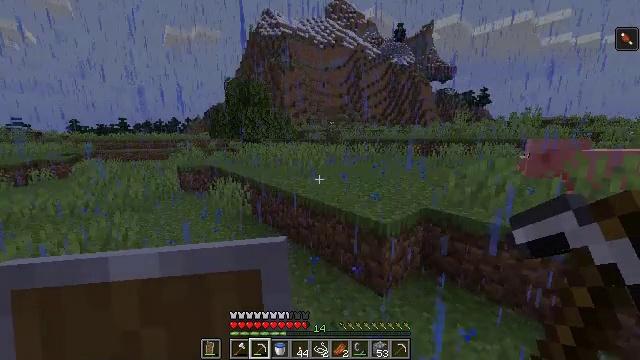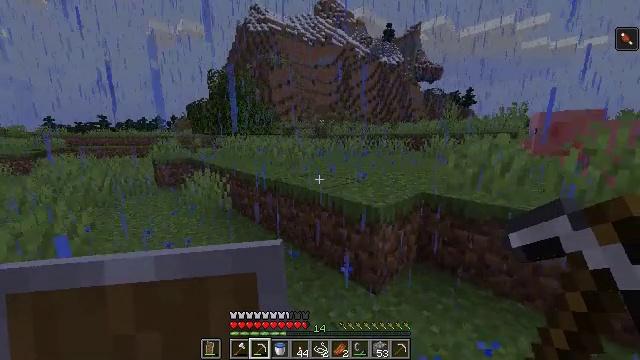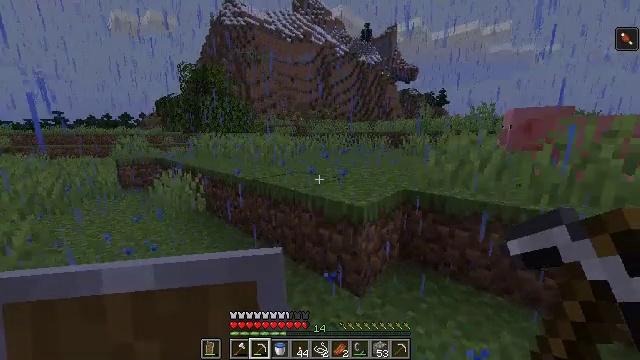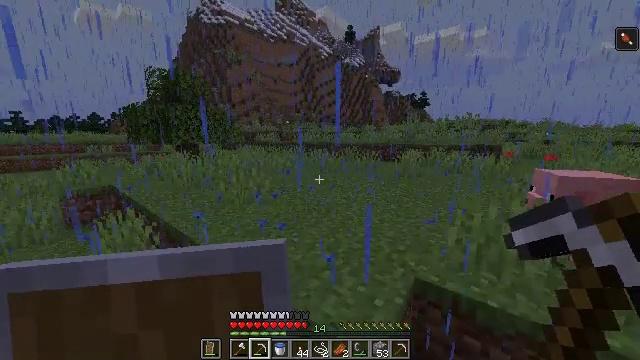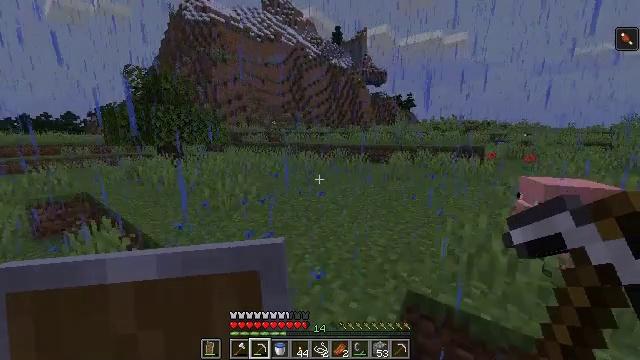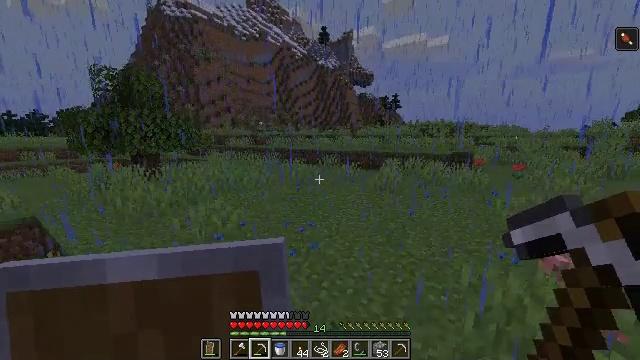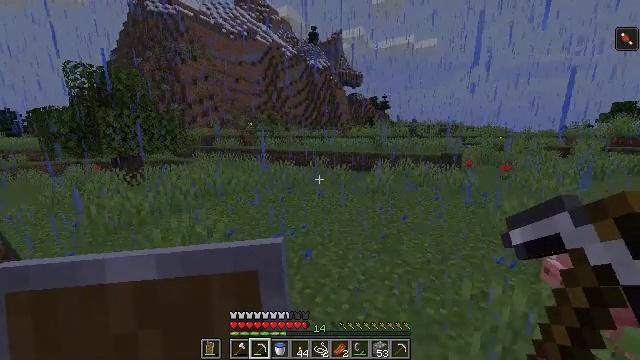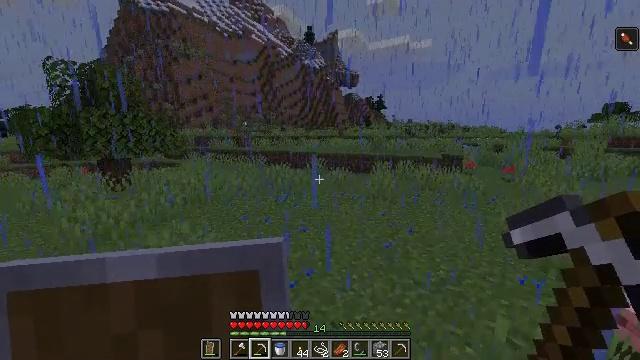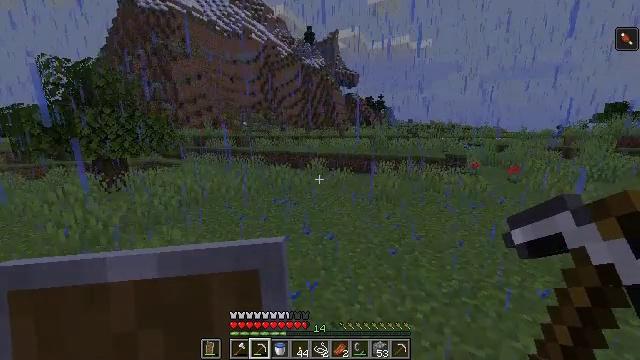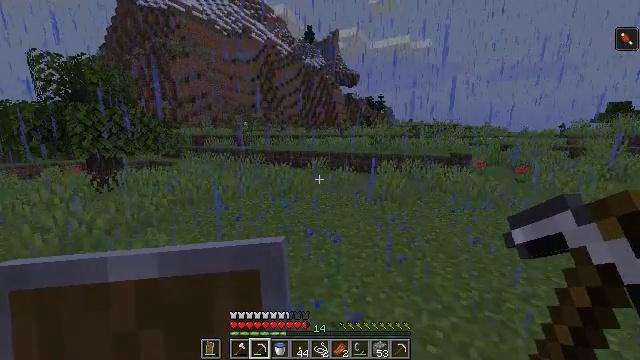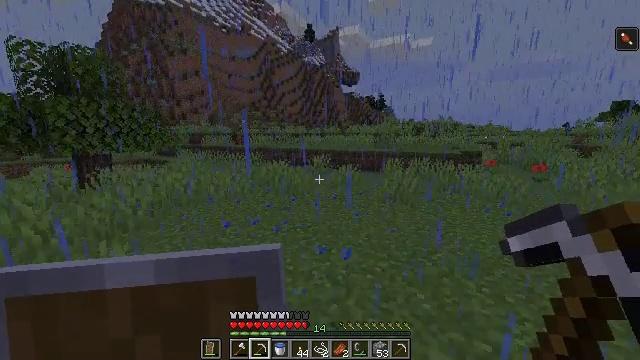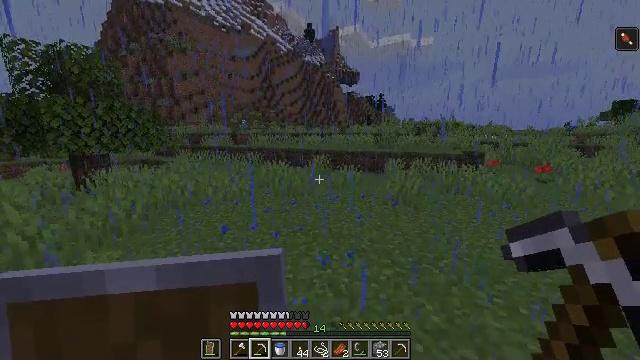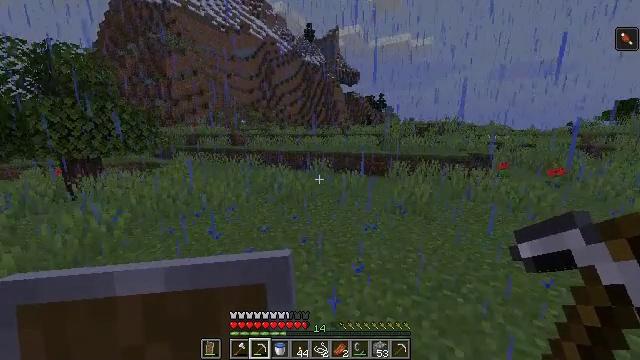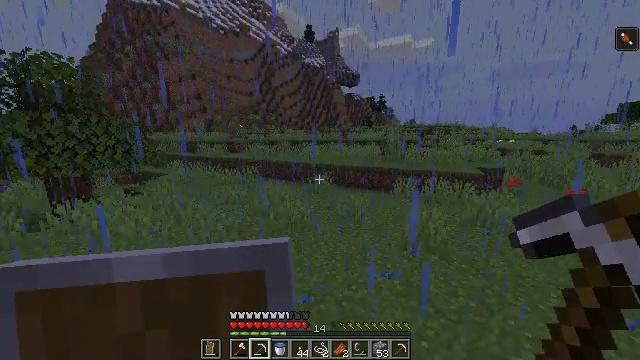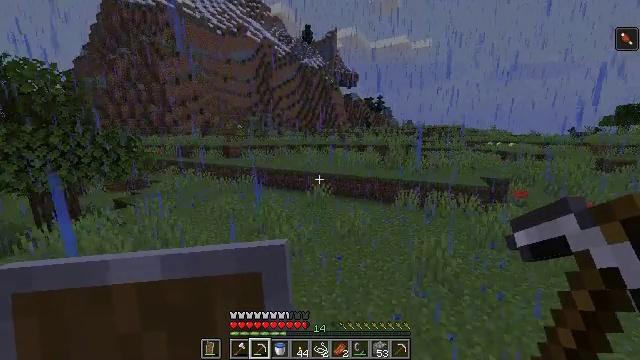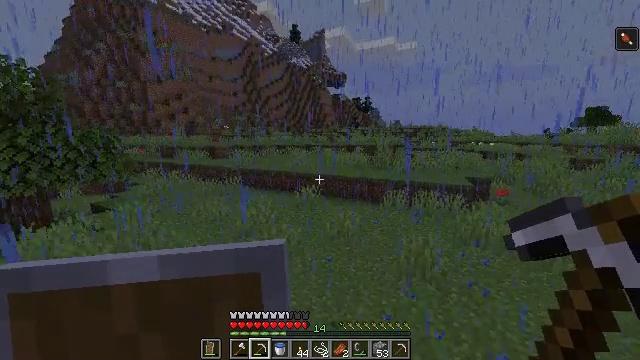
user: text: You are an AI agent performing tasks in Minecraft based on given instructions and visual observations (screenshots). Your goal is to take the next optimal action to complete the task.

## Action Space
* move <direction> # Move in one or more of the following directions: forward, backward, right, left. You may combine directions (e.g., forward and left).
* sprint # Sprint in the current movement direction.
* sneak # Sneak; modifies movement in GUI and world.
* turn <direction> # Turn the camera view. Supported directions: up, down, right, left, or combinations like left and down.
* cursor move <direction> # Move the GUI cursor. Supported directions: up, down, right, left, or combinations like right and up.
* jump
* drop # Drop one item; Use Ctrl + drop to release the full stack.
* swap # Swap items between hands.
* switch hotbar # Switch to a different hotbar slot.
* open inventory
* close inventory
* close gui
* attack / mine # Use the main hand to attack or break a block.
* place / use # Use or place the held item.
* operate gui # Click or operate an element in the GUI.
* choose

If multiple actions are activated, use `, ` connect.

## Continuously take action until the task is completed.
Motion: motion action
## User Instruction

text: Break the yellow bed.
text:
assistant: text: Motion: move forward, sprint, turn right, jump
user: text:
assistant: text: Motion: move forward, sprint, turn right, jump
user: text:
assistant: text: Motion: move forward, sprint, turn right, jump
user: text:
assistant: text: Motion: move forward, sprint, turn right, jump
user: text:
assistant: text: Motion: move forward, sprint, turn right, jump
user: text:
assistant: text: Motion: move forward, sprint, turn right, jump
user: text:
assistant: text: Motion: move forward, sprint, turn right, jump
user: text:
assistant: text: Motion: move forward, sprint, jump
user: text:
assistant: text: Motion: move forward, sprint, jump
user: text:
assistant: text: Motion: move forward, sprint, jump
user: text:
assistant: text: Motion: move forward, sprint, jump
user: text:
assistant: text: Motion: move forward, sprint, jump
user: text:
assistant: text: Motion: move forward, sprint, jump
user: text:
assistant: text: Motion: move forward, sprint, jump
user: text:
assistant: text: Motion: move forward, sprint, turn right, jump
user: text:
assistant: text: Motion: move forward, sprint, turn right, jump
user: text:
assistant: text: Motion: move forward, sprint, turn right, jump
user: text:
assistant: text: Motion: move forward, sprint, turn right, jump
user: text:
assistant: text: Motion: move forward, sprint, jump
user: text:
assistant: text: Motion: move forward, sprint, jump
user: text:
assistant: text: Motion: move forward, sprint, jump
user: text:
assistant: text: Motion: move forward, sprint, jump
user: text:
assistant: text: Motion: move forward, sprint, jump
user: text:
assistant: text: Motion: move forward, sprint, jump
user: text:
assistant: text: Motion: move forward, sprint, jump
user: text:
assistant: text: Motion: move forward, sprint, jump
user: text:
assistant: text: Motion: move forward, sprint, jump
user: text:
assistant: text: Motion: move forward, sprint, jump
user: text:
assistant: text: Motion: move forward, sprint, jump
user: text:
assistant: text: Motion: move forward, sprint, jump